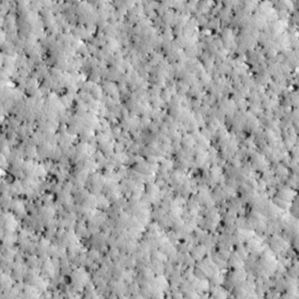
Label: non_frost